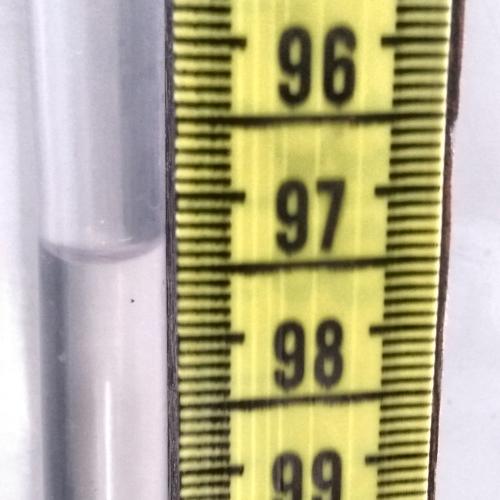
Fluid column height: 97.4 cm